Question: I have some php code. But it outputs some empty spaces in the when I view the source code.
Can someone help me to remove it?
Here is the screenshot

Here is my full code
'''
<?php
include_once dirname(dirname(__FILE__)) . '/wp-load.php';
function dt_query() {
$args = array(
'post_type' => 'order_guide',
);
$the_query = new WP_Query( $args ); ?>
<?php $dt_array = array(); ?>
<?php if ( $the_query->have_posts() ) : ?>
<?php while ( $the_query->have_posts() ) : $the_query->the_post(); ?>
<?php
$dt_array[] = array(
'glazier' => get_field('glazier'),
'brand' => get_field('brand'),
'pack' => get_field('pack'),
'size' => get_field('size'),
'description' => get_field('description'),
'code' => '<a href="'.get_field('code').'">Download</a>',
'cs_price' => get_field('cs_price'),
'split' => get_field('split'),
);
?>
<?php endwhile; ?>
<?php endif;
echo maybe_serialize($dt_array); ?>
<?php }
dt_query();
'''
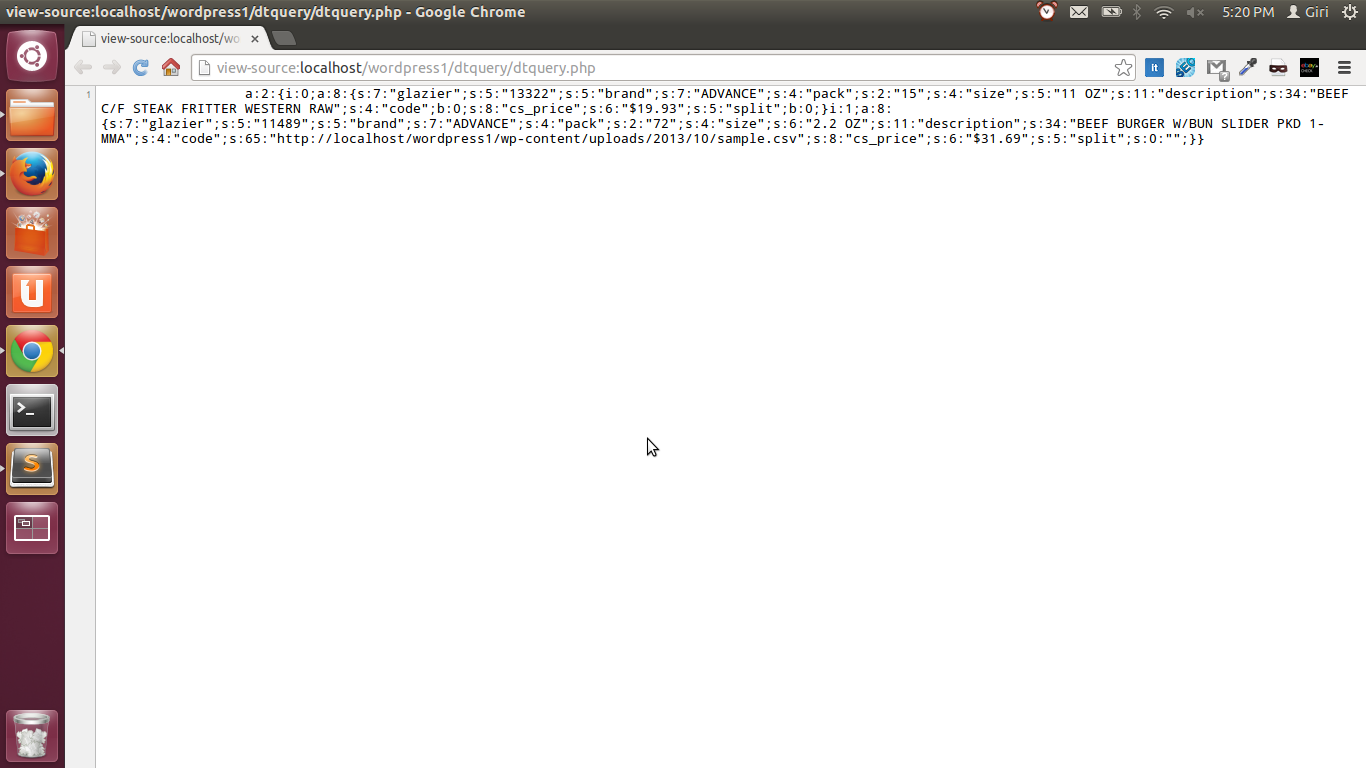
Answer: Everything between '<?php' and '?>' will be parsed by the PHP interpreter. Everything else is dumped to your output. And that is your problem. You often close '?>' followed by a new line and open '<?php'. Thus, the newline is written to your output and you'll end up with a lot of empty lines. So, why do you close and reopen your PHP workspace that often? Just include all PHP commands in a single PHP environment:
'''
<?php
YOUR COMMANDS
MORE COMMANDS
EVEN MORE COMMANDS
[...]
?>
'''
and the empty lines will vanish :)